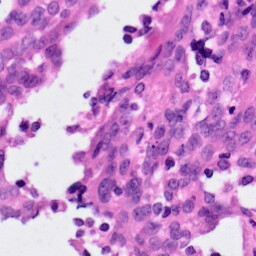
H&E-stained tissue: Ovarian